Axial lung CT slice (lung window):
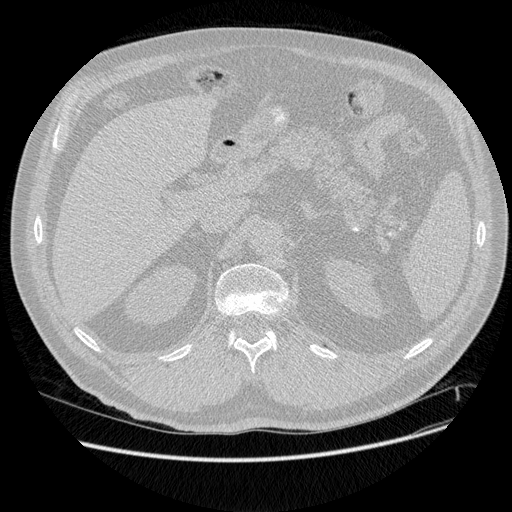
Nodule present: no